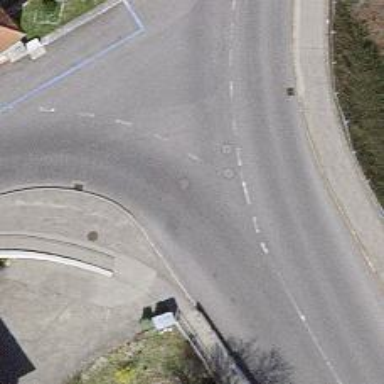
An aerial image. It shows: Tertiary road with lane markings.